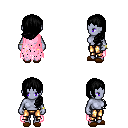
a pixel art fantasy rpg character, female body template, dark elf, purple skin, pink tattered cape, gold greaves, black left-swept hairstyle, bracelets, brown slippers, four views (front, back, left, right), 2x2 character sprite sheet, small pixel art, hard edges, no anti-aliasing